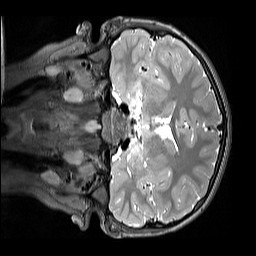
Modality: T2w
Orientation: coronal
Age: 9
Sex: male
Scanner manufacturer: siemens
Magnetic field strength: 3 T
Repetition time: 3.2 s
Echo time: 0.408 s